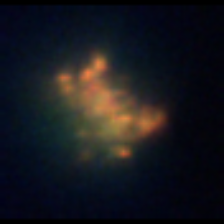
Taxon: Unknown_detritus
Group: Unknown